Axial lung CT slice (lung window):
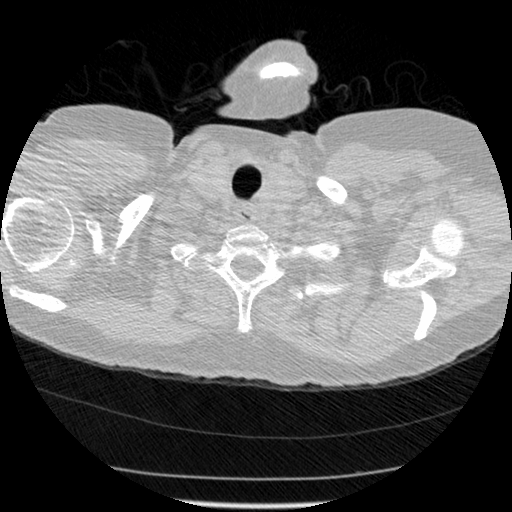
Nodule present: no